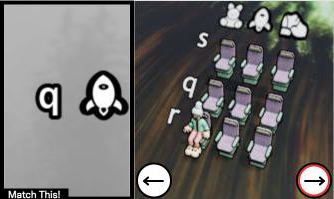
Task: seats
Answer: no